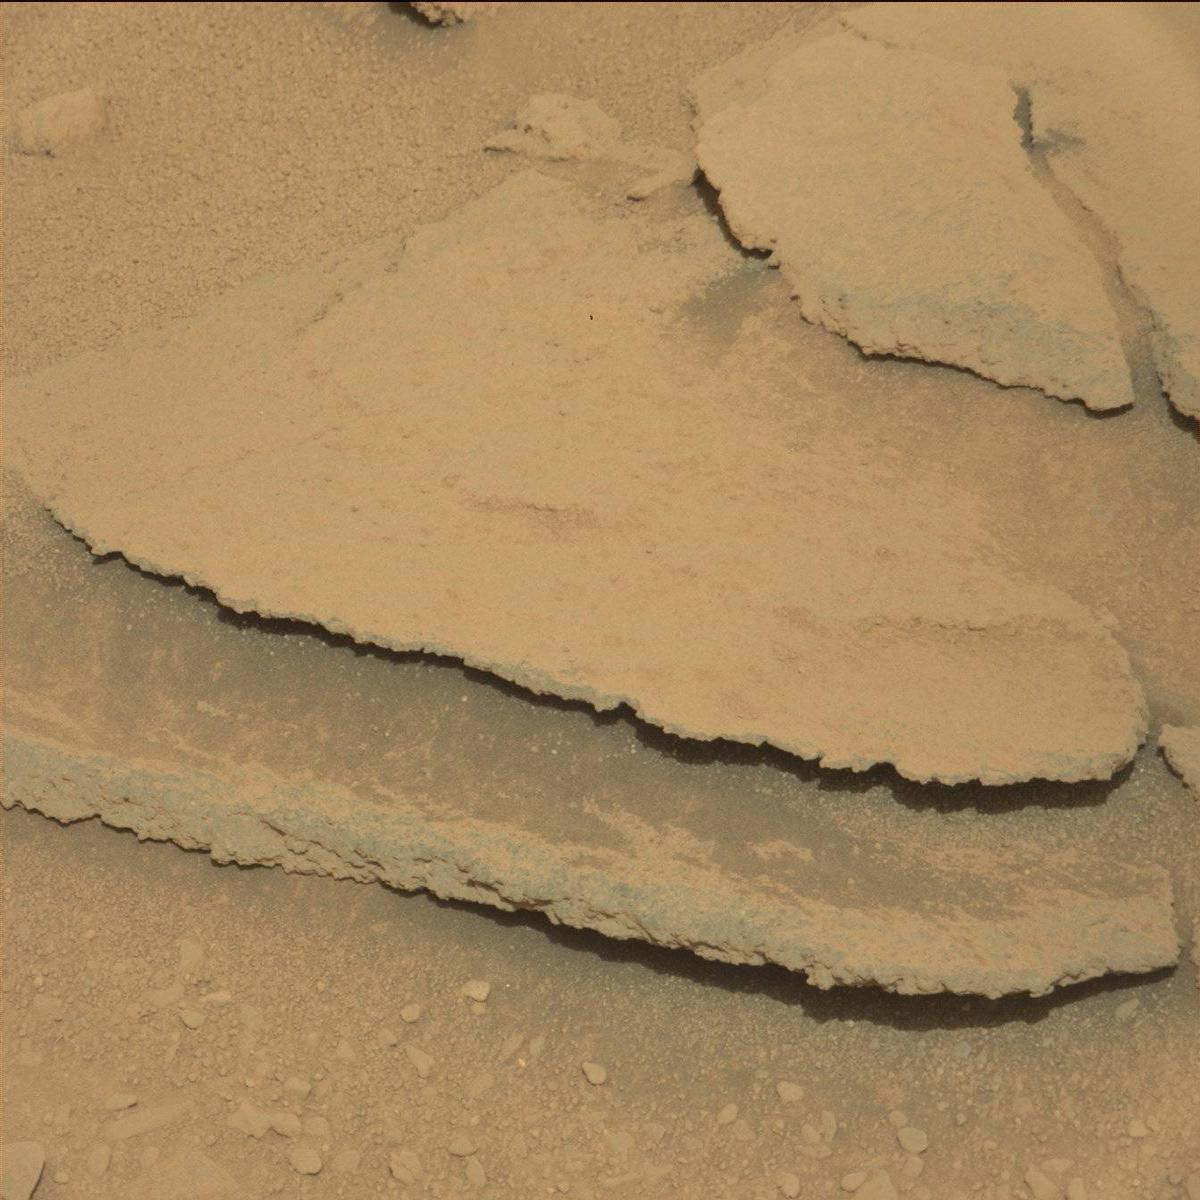
Terrain classes present: Bedrock, Sand / Soil